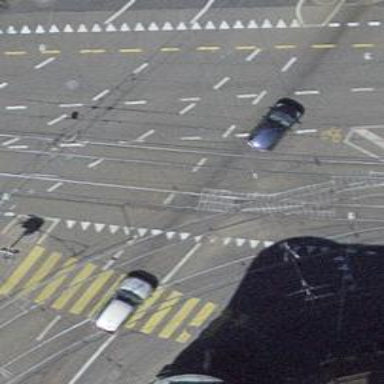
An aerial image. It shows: Tram level crossing on railway.